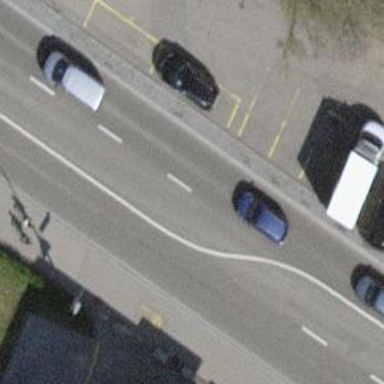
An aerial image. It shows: Secondary road with separate asphalt sidewalk.